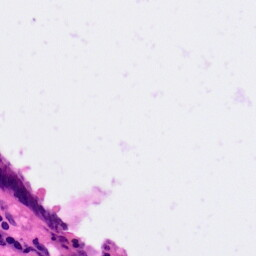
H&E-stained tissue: Pancreatic